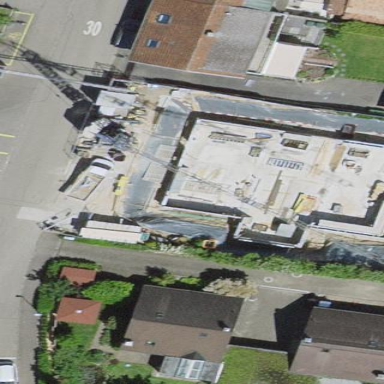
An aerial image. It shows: Building.